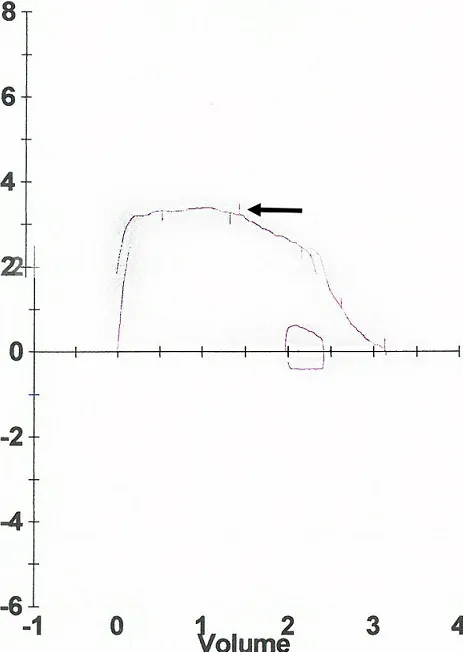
Spirometry: flow volume loop: flattened inspiratory curve (black arrow).
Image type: electrography (ekg)